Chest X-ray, AP view. Patient: 67 years old, sex F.
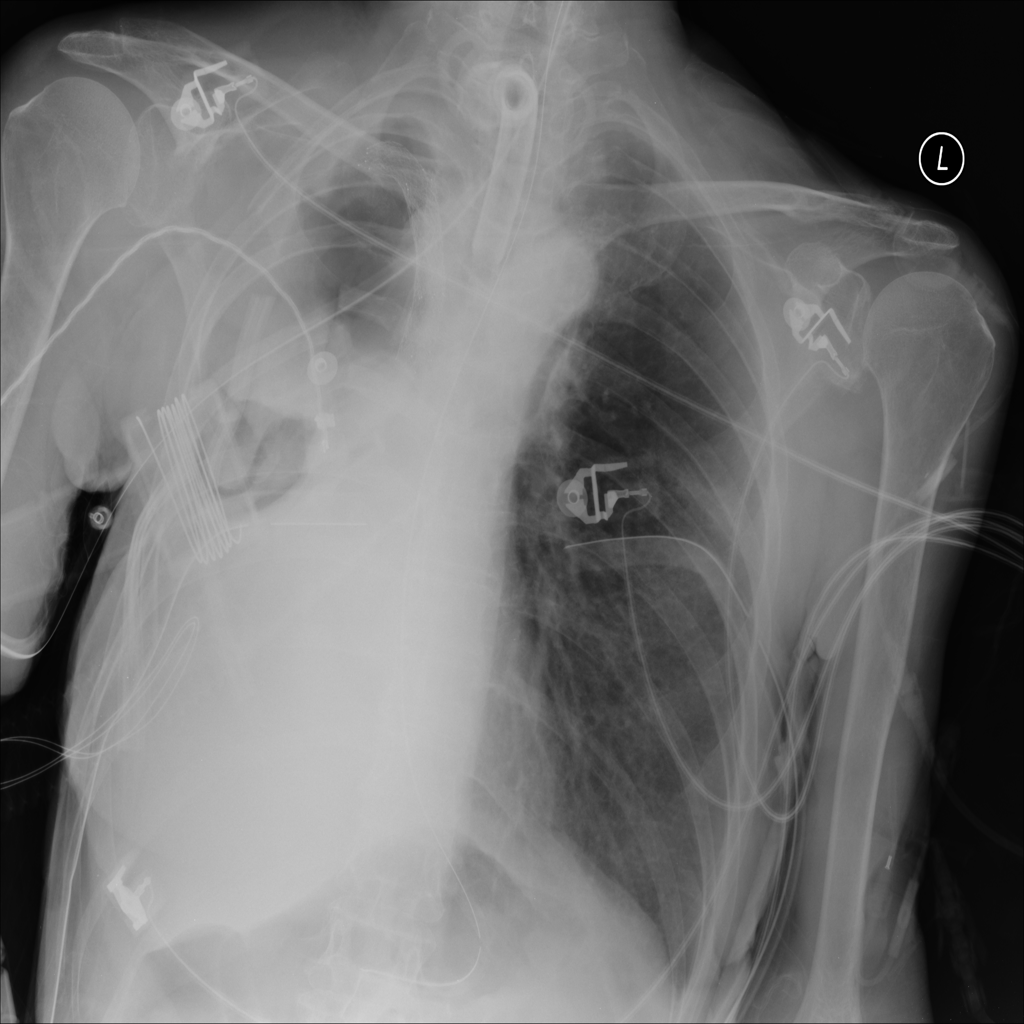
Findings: No Finding